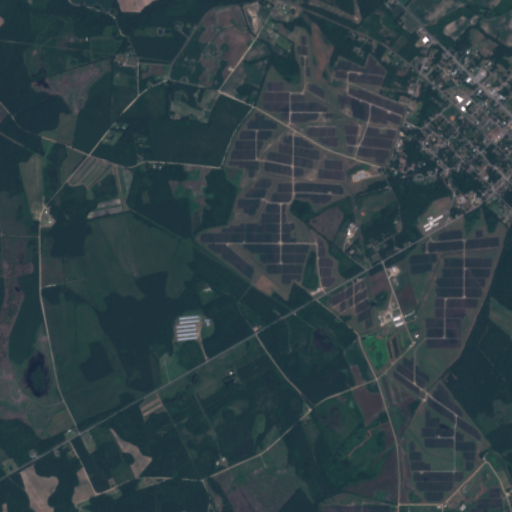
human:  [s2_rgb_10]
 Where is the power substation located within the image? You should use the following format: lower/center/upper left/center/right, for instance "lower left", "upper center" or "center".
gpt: The power substation is located in the upper right of the image.
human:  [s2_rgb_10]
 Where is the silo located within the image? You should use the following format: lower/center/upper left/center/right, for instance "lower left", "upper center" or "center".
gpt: The silo is located in the center right of the image.
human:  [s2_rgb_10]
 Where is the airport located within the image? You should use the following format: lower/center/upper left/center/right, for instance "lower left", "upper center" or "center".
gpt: There is no airport in the image.